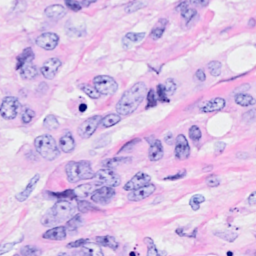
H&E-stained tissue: Breast